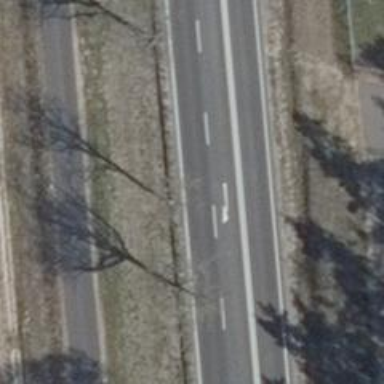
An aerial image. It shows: Beautiful avenue lined with broadleaved trees.